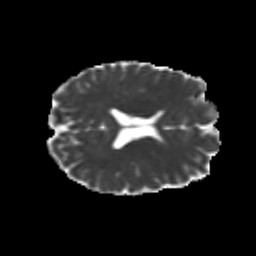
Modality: MD
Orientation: axial
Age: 25
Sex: male
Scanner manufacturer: siemens
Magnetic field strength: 3 T
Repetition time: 3.5 s
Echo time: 0.104 s